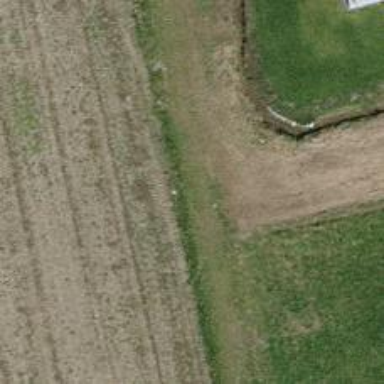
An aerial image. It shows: Track road with grass surface.